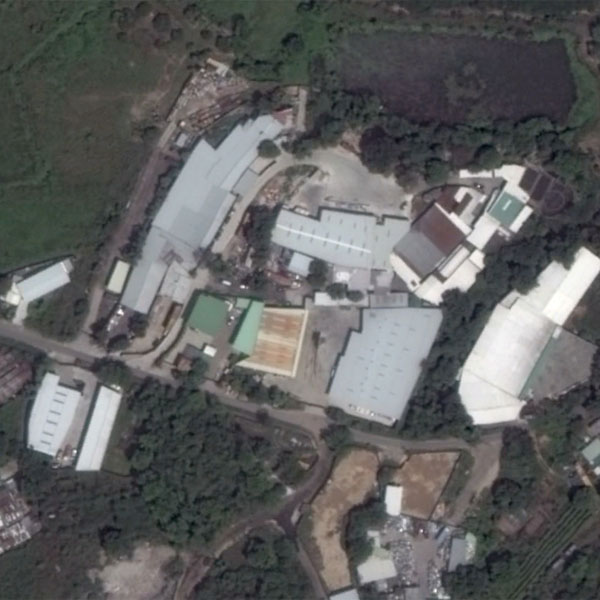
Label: Industrial